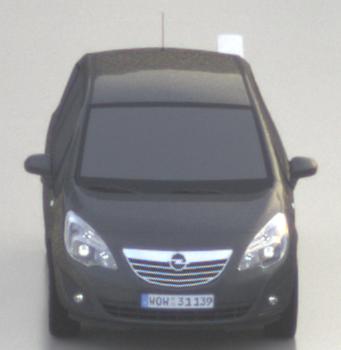
Make: Opel
Model: Meriva 1.4
Detailed model: Meriva (B)
Model produced from: 2010/05
Model produced until: 2013/11
Doors: 5
Color: gray
Road condition: wet road
Daytime: sunrise or sunset
Contrast: low contrast